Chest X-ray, AP view. Patient: 60 years old, sex M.
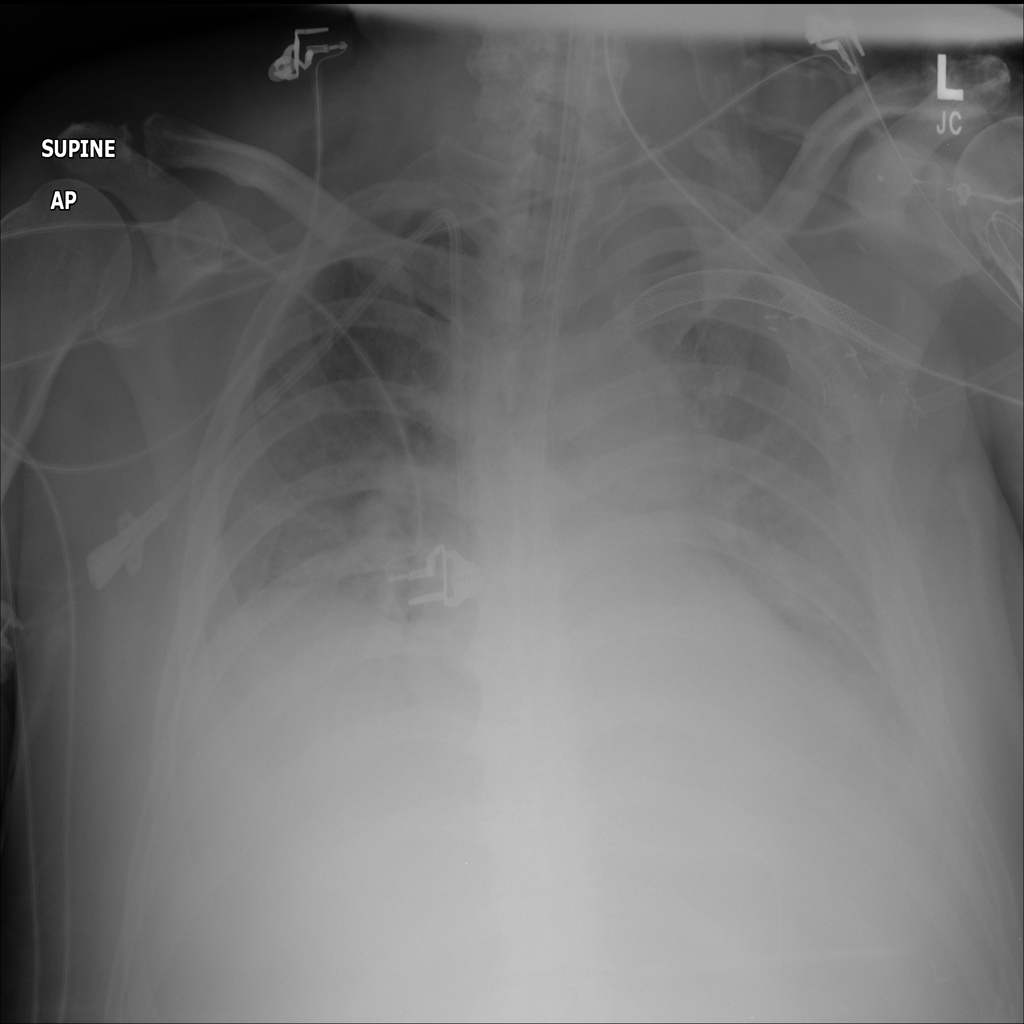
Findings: Consolidation